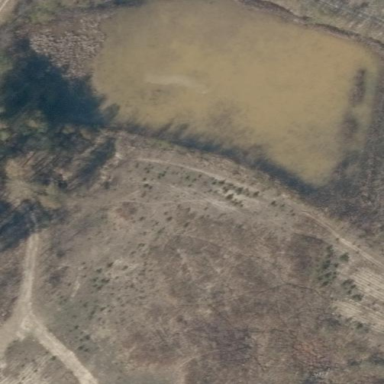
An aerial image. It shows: Pond with natural water.